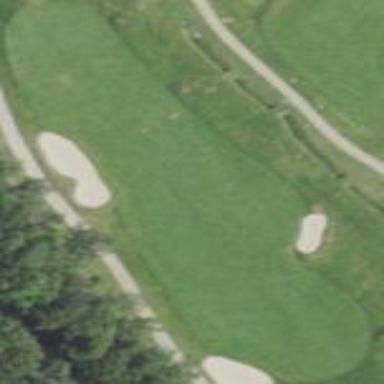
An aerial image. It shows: Golf fairway in the image.